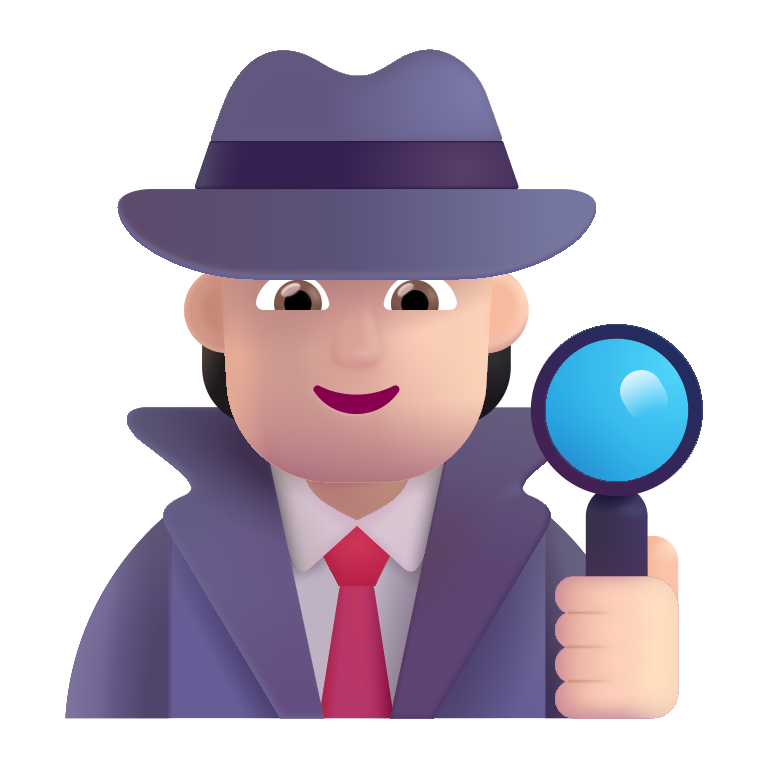
detective color light